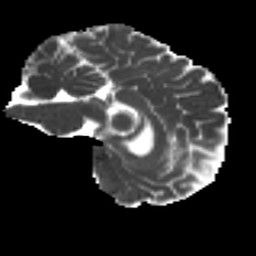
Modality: MD
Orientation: sagittal
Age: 51
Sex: female
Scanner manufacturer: ge
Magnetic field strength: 3 T
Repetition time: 7.8 s
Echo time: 0.0606 s